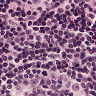
Metastatic tissue present: no